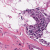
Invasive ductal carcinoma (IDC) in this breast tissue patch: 0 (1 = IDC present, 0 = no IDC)